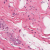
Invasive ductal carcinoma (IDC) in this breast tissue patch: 0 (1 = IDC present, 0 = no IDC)